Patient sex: M
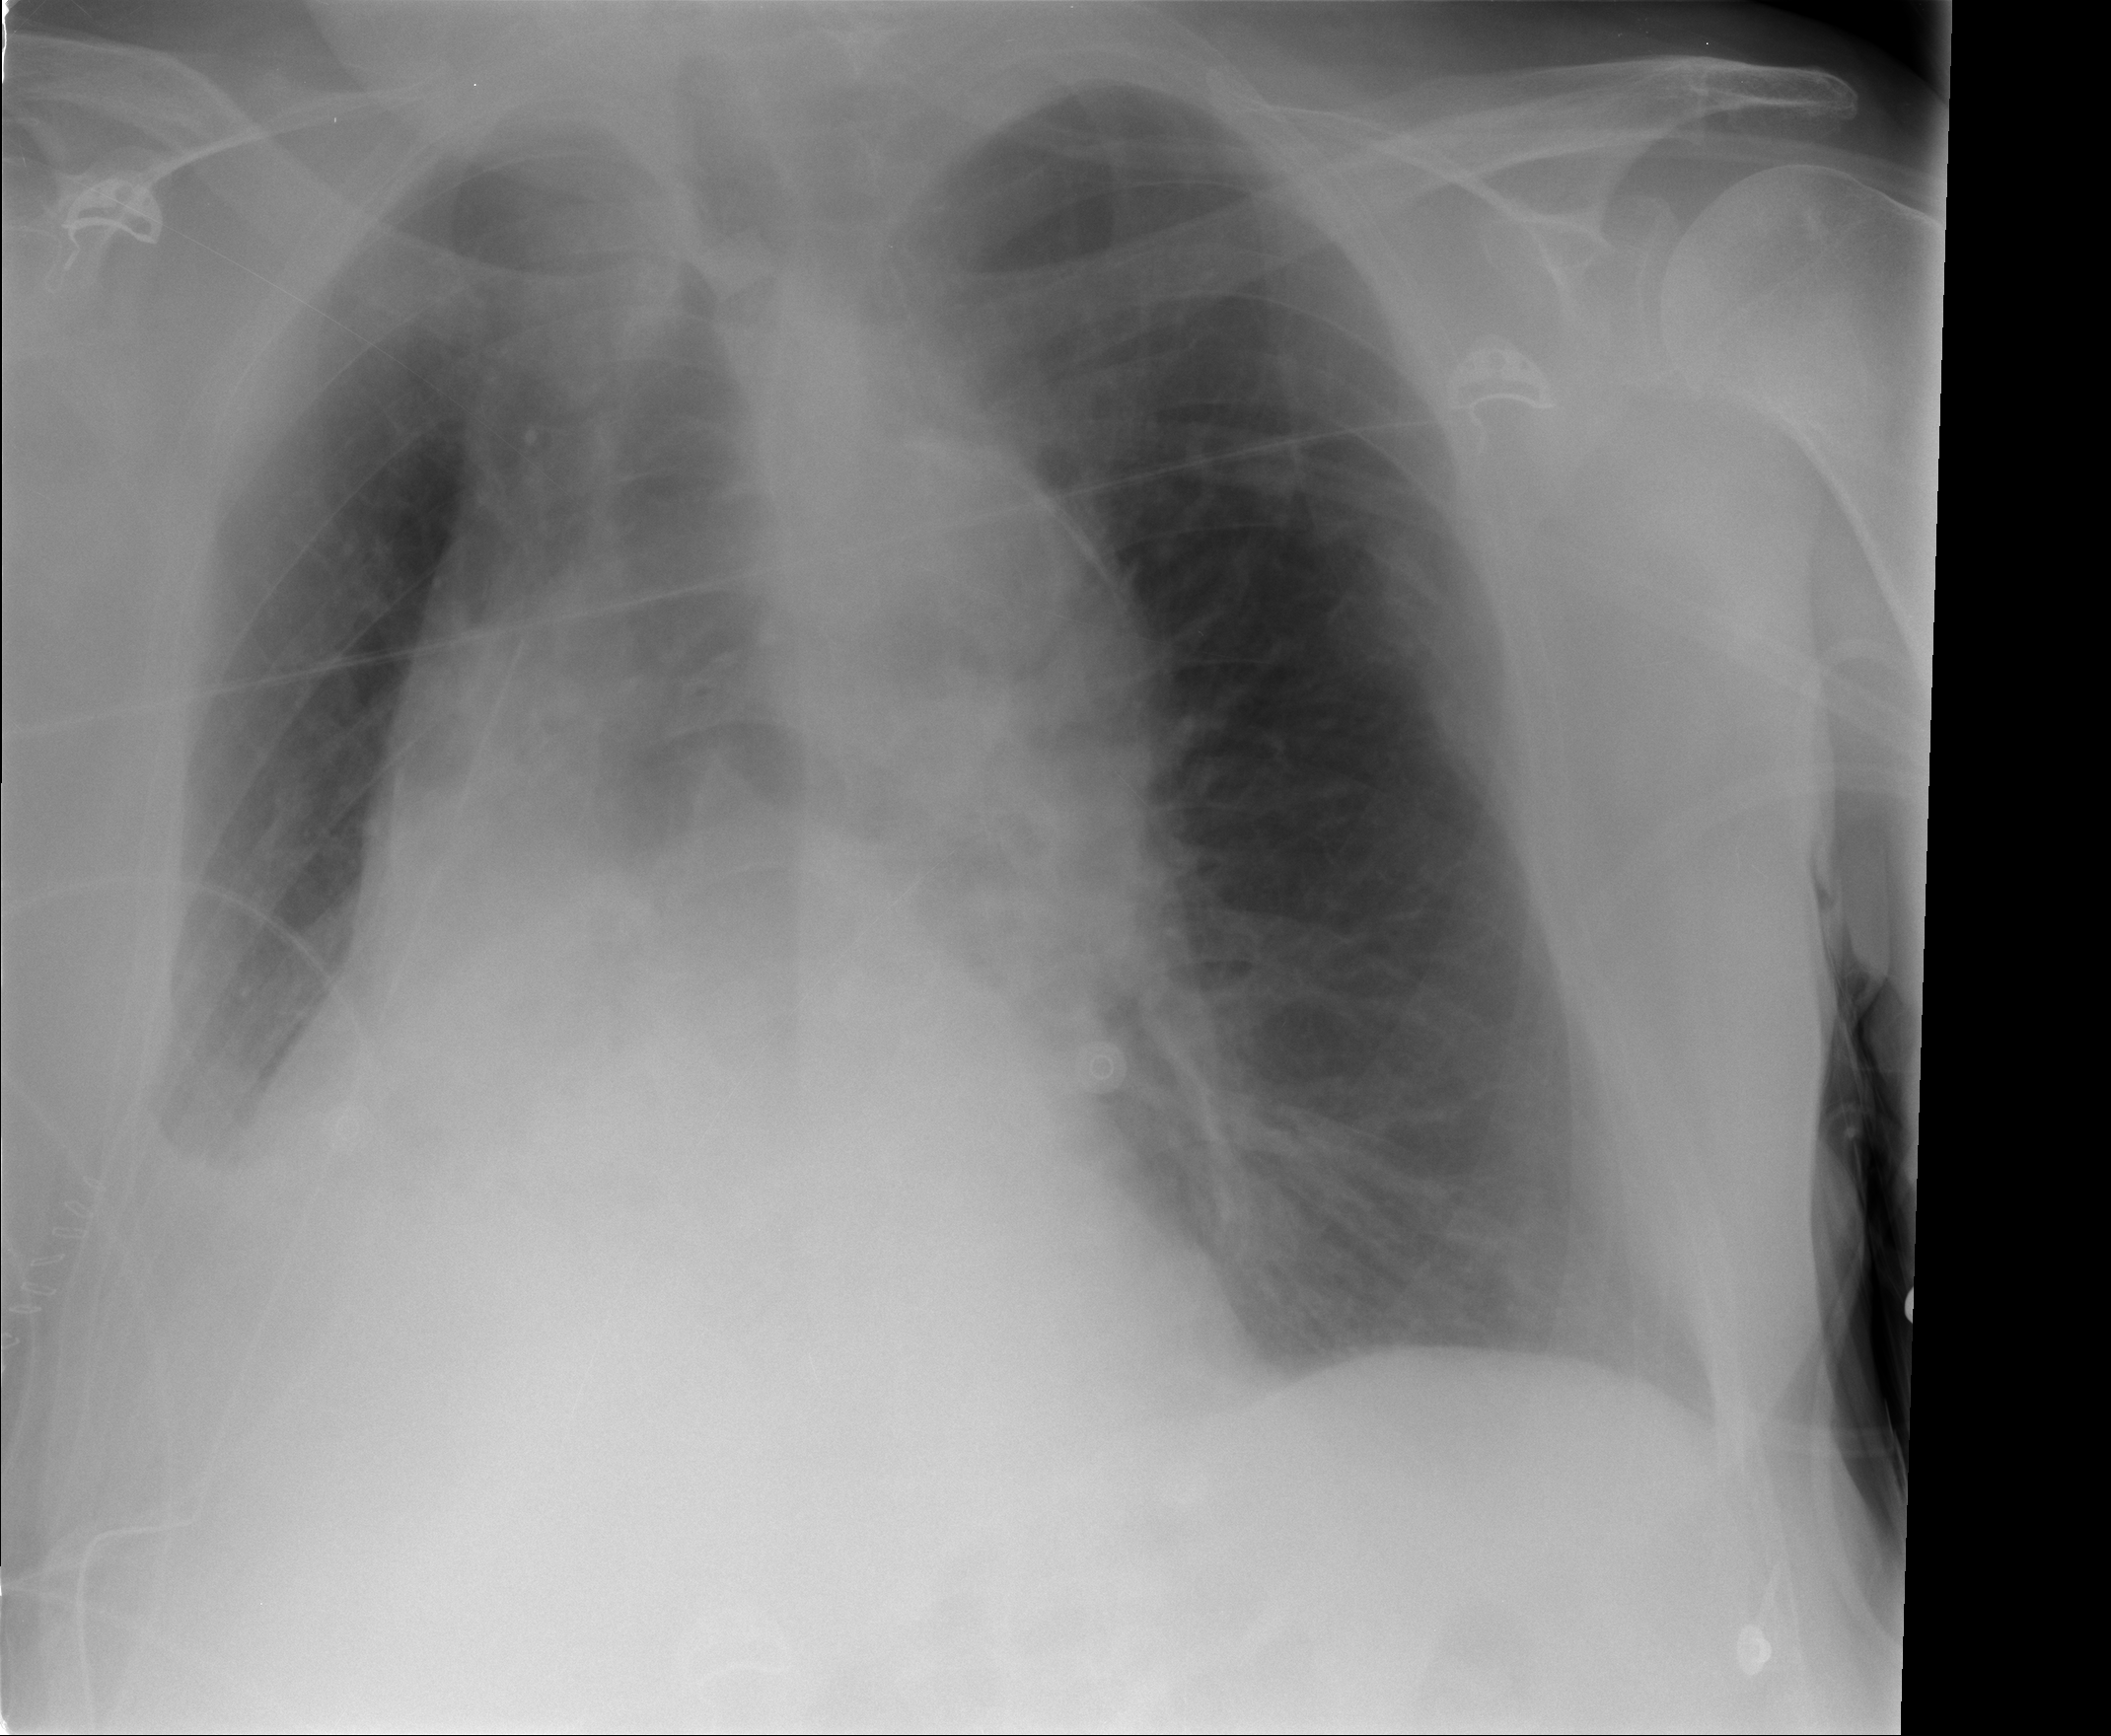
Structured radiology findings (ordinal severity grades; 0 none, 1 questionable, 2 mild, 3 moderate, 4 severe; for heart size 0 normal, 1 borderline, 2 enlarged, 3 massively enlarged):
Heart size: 2
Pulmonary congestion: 0
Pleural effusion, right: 3
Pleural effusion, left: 0
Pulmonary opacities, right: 0
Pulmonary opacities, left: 0
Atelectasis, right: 2
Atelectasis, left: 0